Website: apple
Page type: customer-info-address
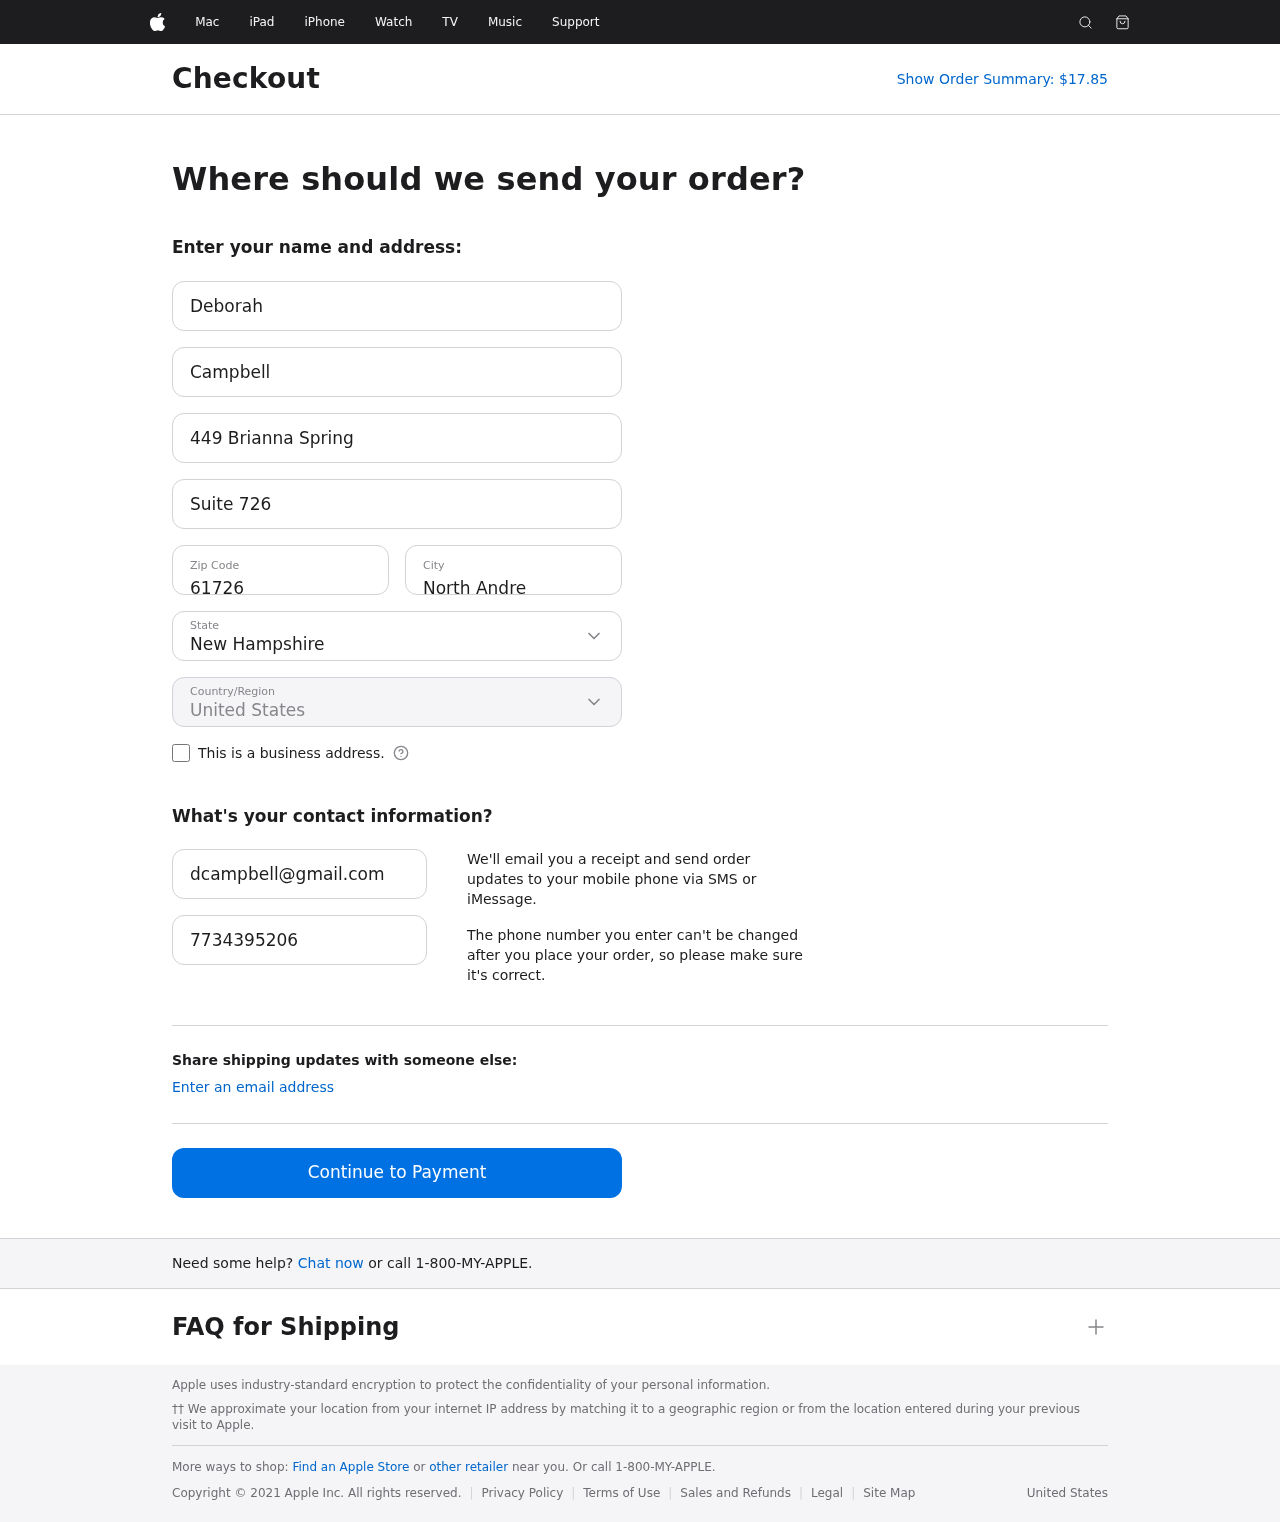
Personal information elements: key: PII_CITY
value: North Andre
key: PII_COUNTRY
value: United States
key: PII_EMAIL
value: dcampbell@gmail.com
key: PII_FIRSTNAME
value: Deborah
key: PII_LASTNAME
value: Campbell
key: PII_PHONE
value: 7734395206
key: PII_POSTCODE
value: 61726
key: PII_STATE
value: New Hampshire
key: PII_STREET
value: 449 Brianna Spring
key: PII_STREET2
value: Suite 726
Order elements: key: ORDER_TOTAL
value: Show Order Summary: $17.85